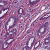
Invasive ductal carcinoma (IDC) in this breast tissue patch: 1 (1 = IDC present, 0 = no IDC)